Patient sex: M
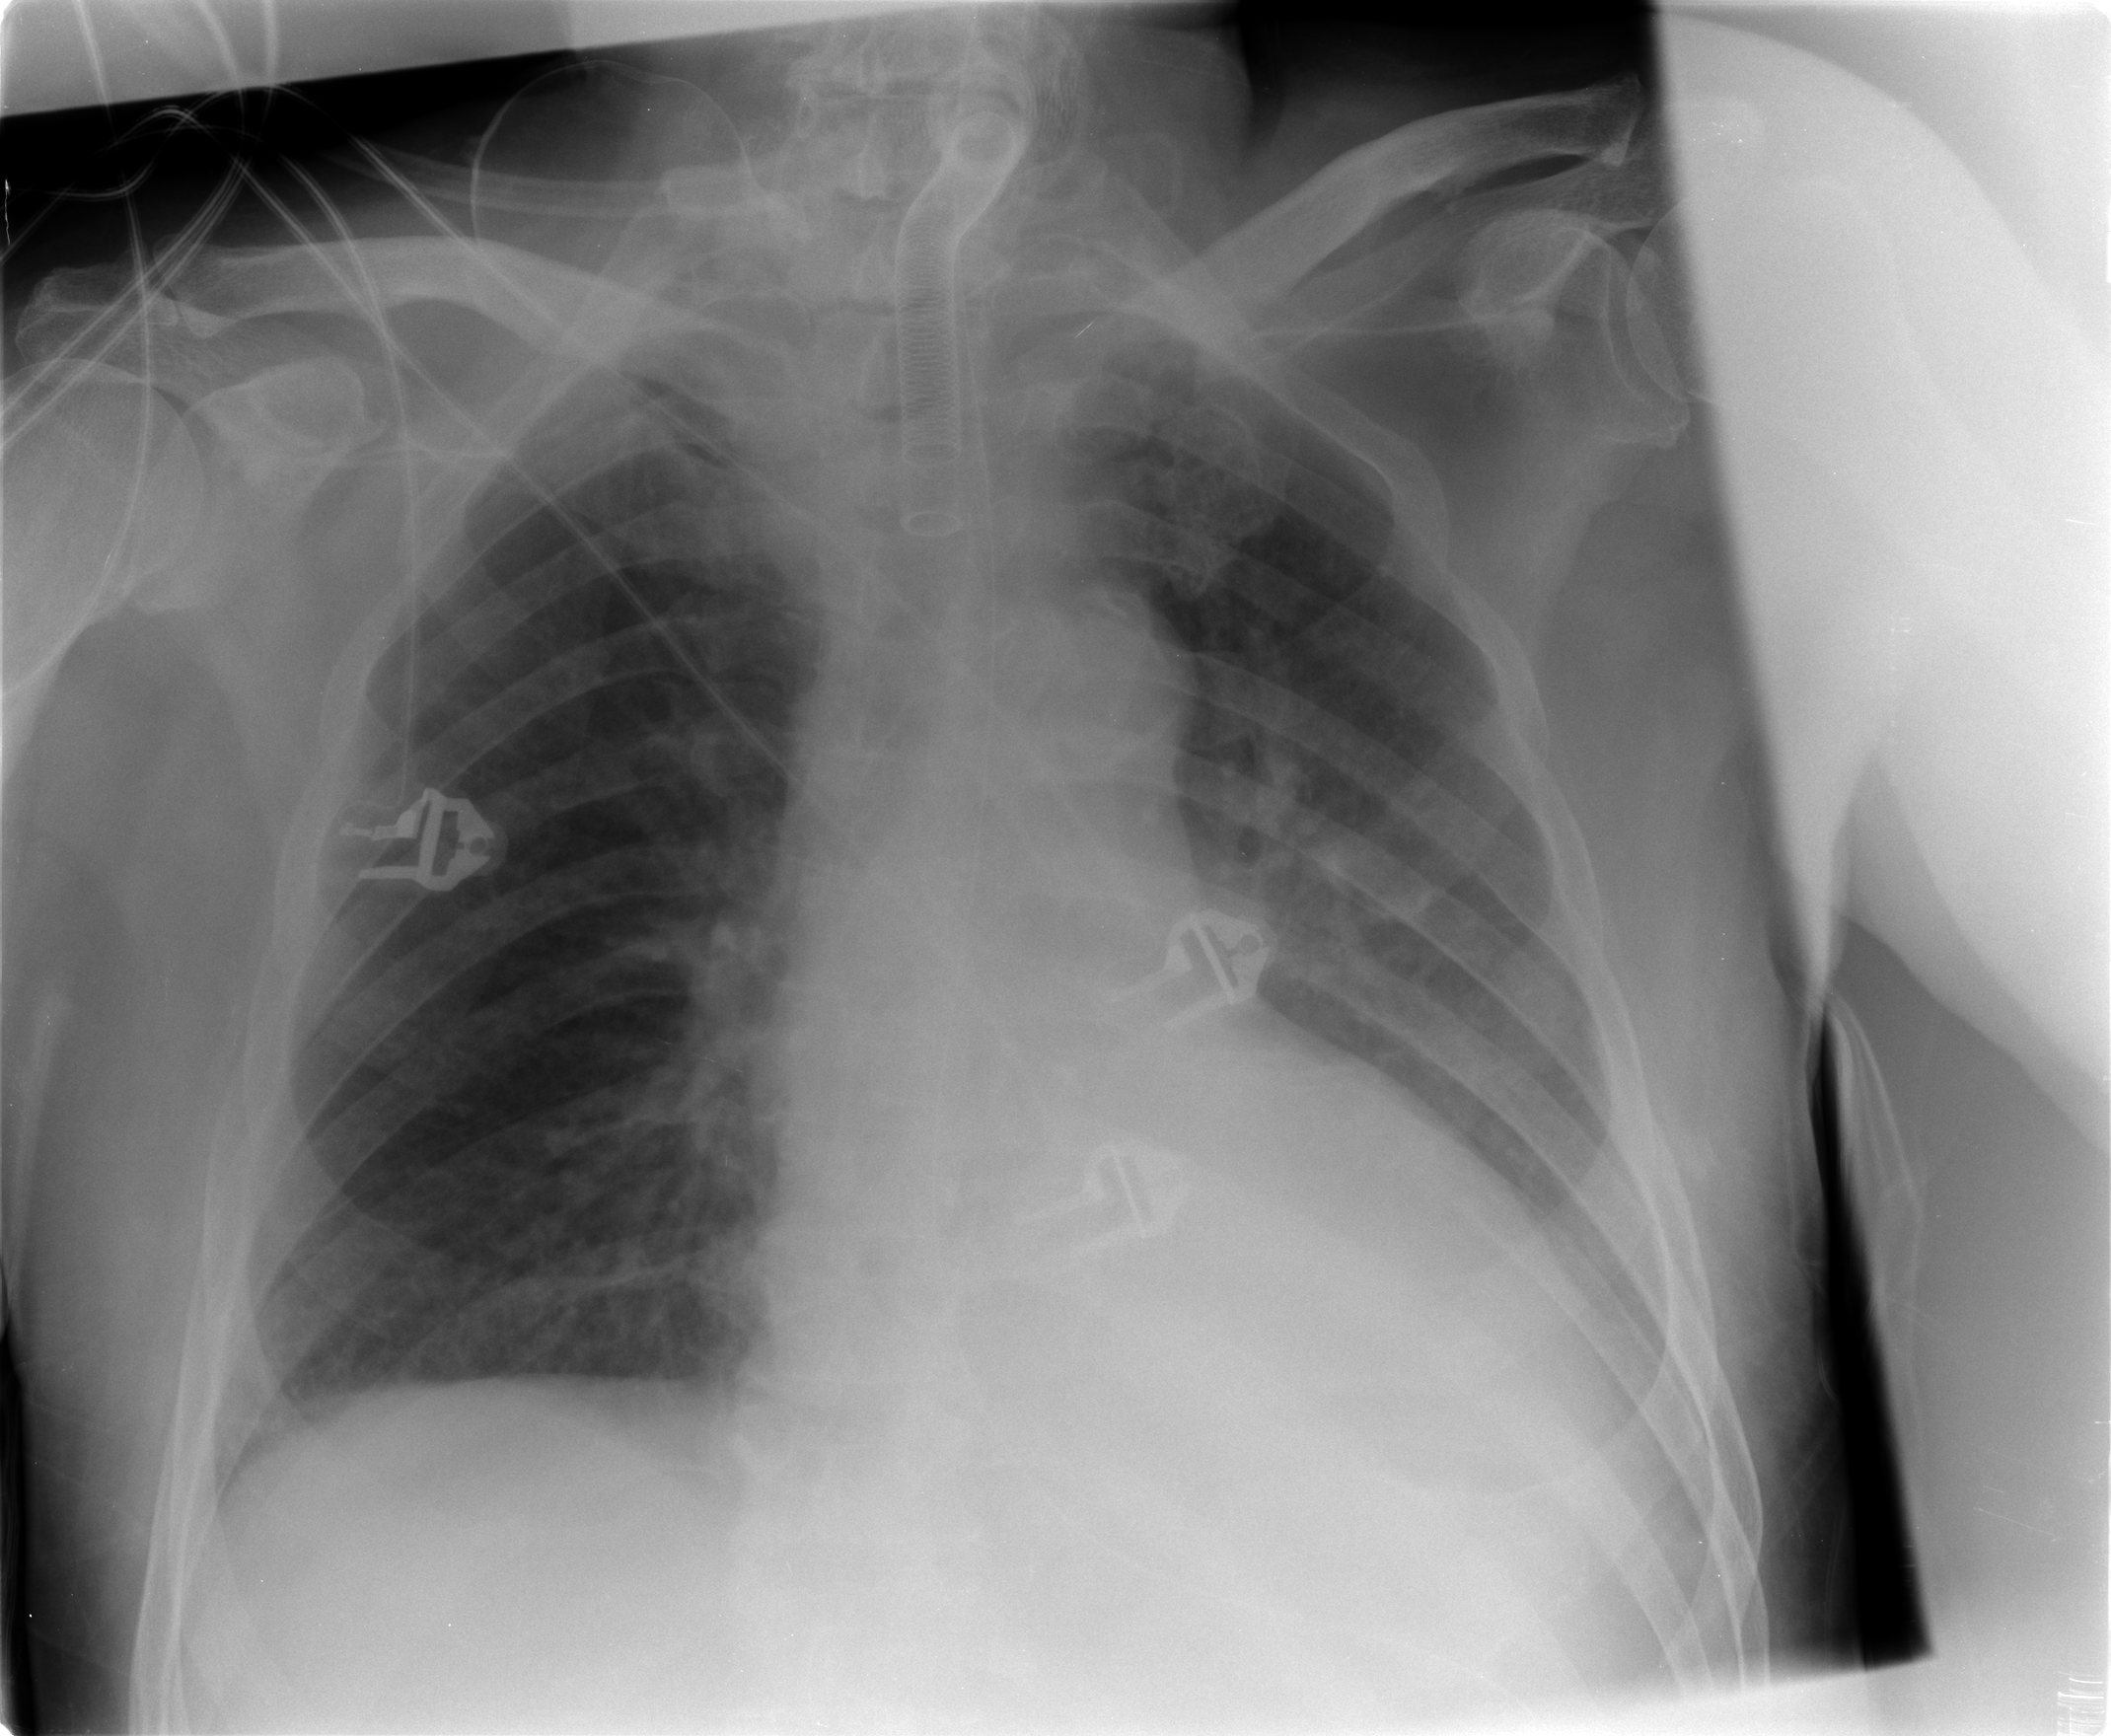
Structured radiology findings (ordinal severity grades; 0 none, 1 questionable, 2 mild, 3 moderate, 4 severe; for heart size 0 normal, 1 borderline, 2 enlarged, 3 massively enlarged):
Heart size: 2
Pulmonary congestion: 1
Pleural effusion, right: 0
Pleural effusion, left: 1
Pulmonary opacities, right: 0
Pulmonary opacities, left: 0
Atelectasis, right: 0
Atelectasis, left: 1